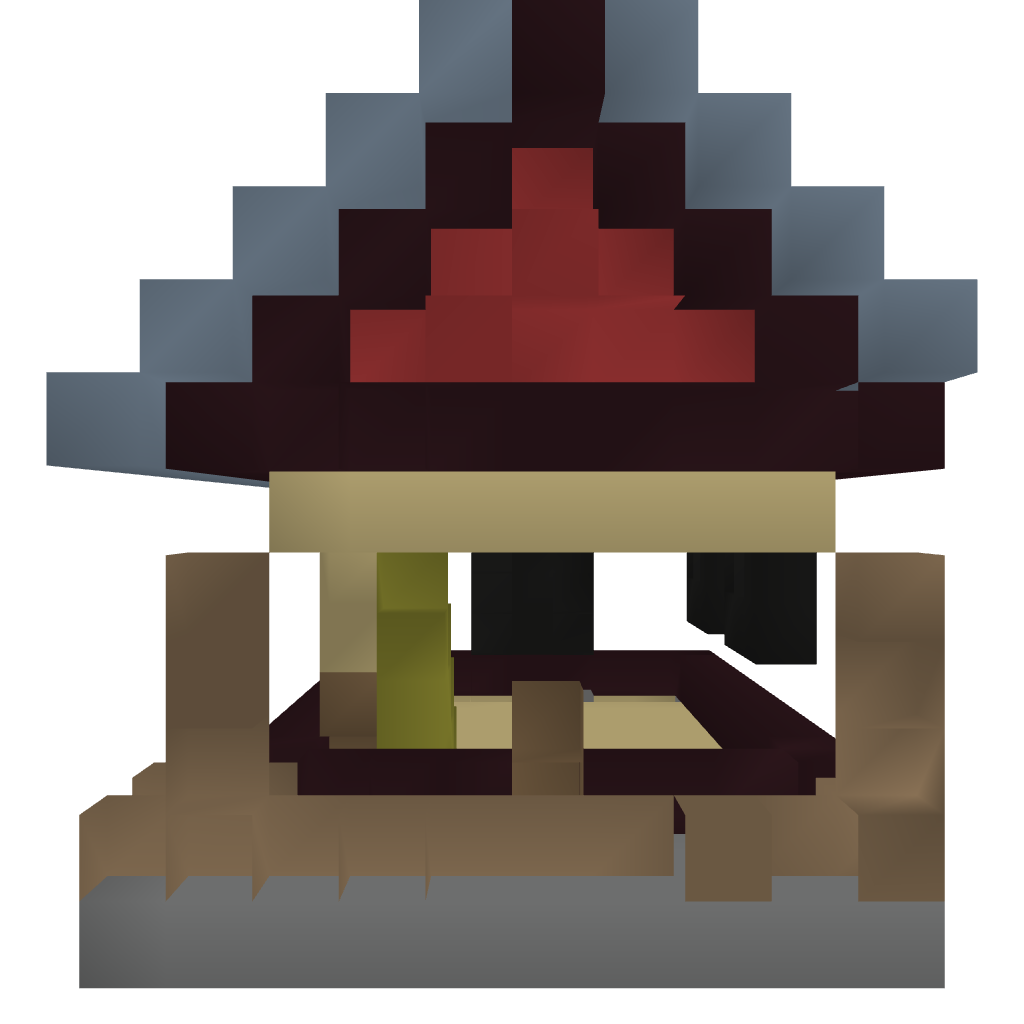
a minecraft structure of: House 1